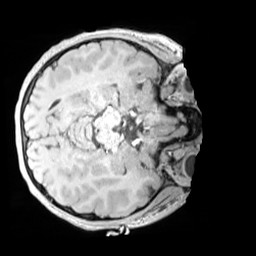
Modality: MP2RAGE
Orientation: axial
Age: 11
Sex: female
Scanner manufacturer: siemens
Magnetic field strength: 3 T
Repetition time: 4 s
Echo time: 0.00303 s